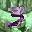
Label: 3